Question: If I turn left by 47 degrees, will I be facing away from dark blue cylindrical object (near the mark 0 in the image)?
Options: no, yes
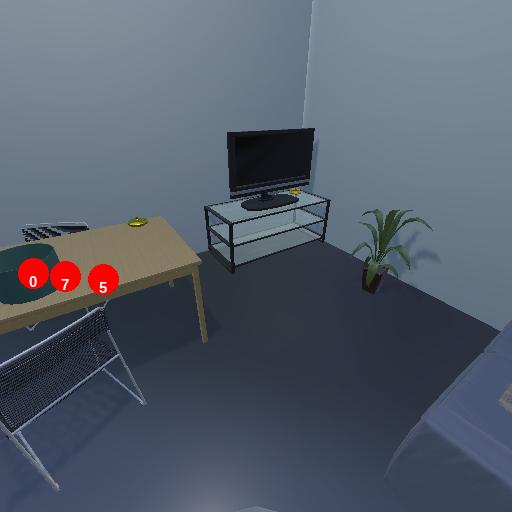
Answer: no